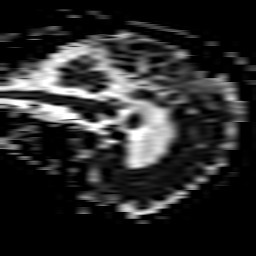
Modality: ADC
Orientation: sagittal
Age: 72
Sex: male
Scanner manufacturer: philips
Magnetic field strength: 3 T
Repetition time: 4.031 s
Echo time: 0.05928 s